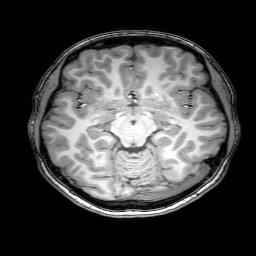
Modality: T1w
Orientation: coronal
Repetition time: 0.00828 s
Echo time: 0.00388 s